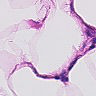
Metastatic tissue present: no